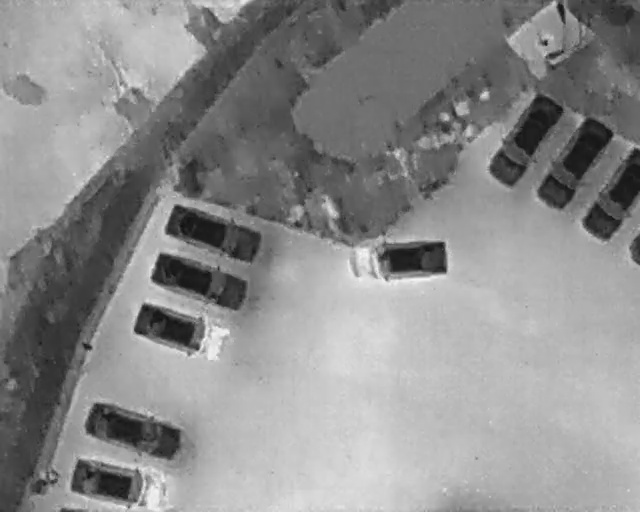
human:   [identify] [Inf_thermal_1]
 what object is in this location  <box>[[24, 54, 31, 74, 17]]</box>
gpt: <ref>1 large car at the left</ref>